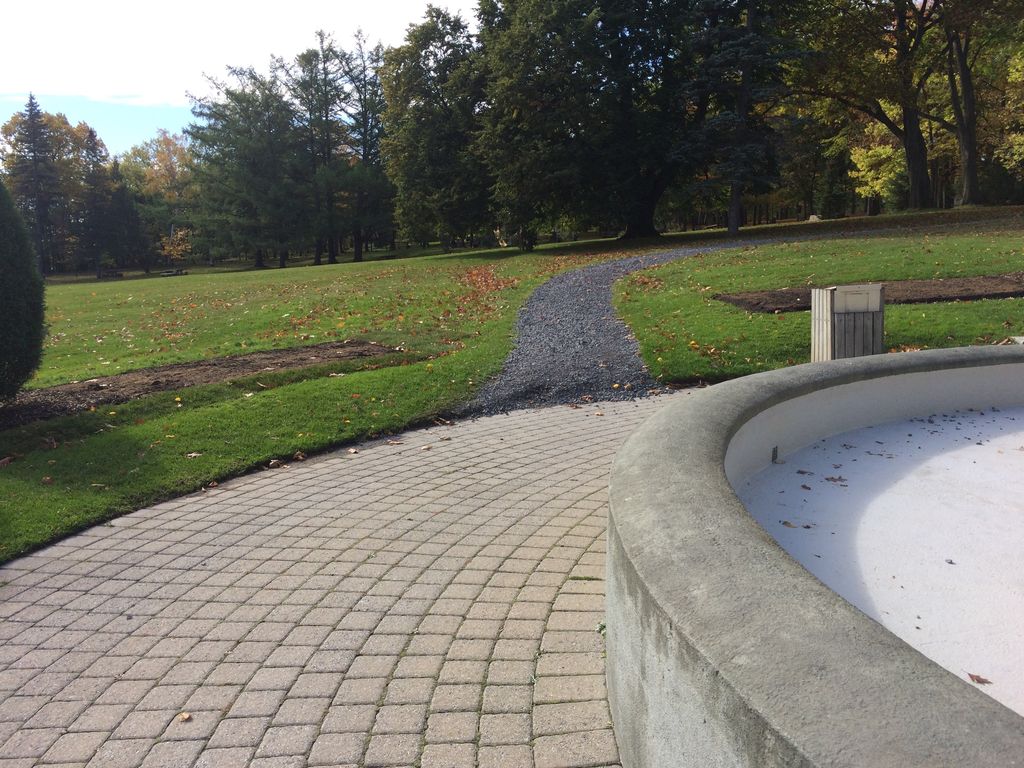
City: quebec_city